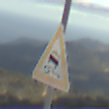
Verkehrszeichen: SchleuderOderRutschgefahr
Umgebung: Outdoor, Nature
Tageszeit: SunriseSunset
Wetter: PartlyCloudy
Licht: Natural
Jahreszeit: NotSpecified
Kontrast: HighContrast